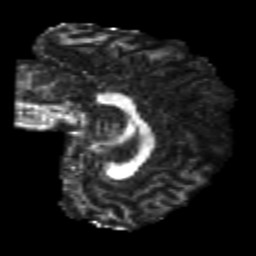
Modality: FA
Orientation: sagittal
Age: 22
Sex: male
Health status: healthy
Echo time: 0.074 s